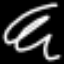
Label: squiggle